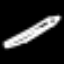
Label: pencil